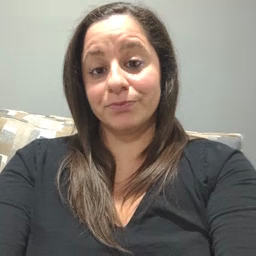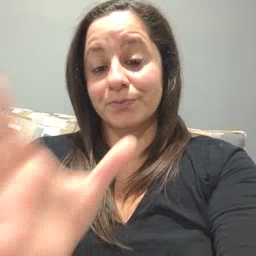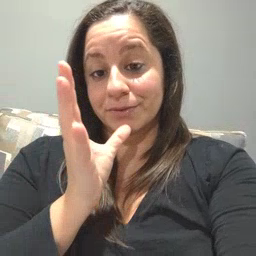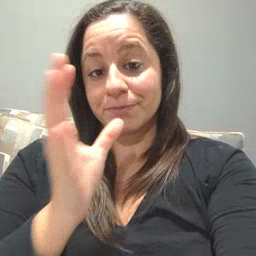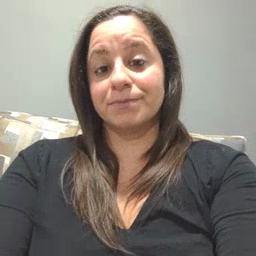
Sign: mom